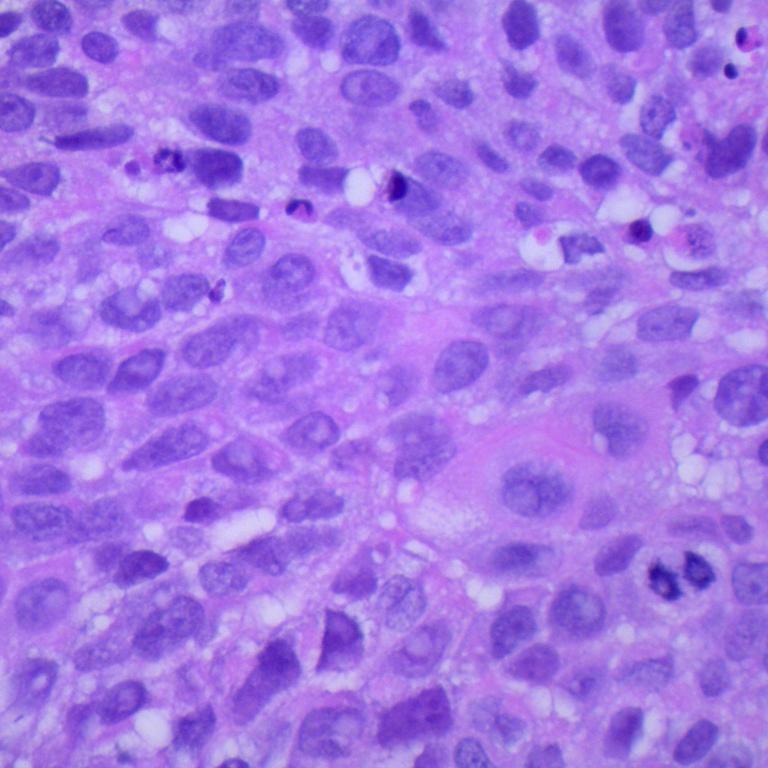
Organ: lung
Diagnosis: squamous carcinomas